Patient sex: M
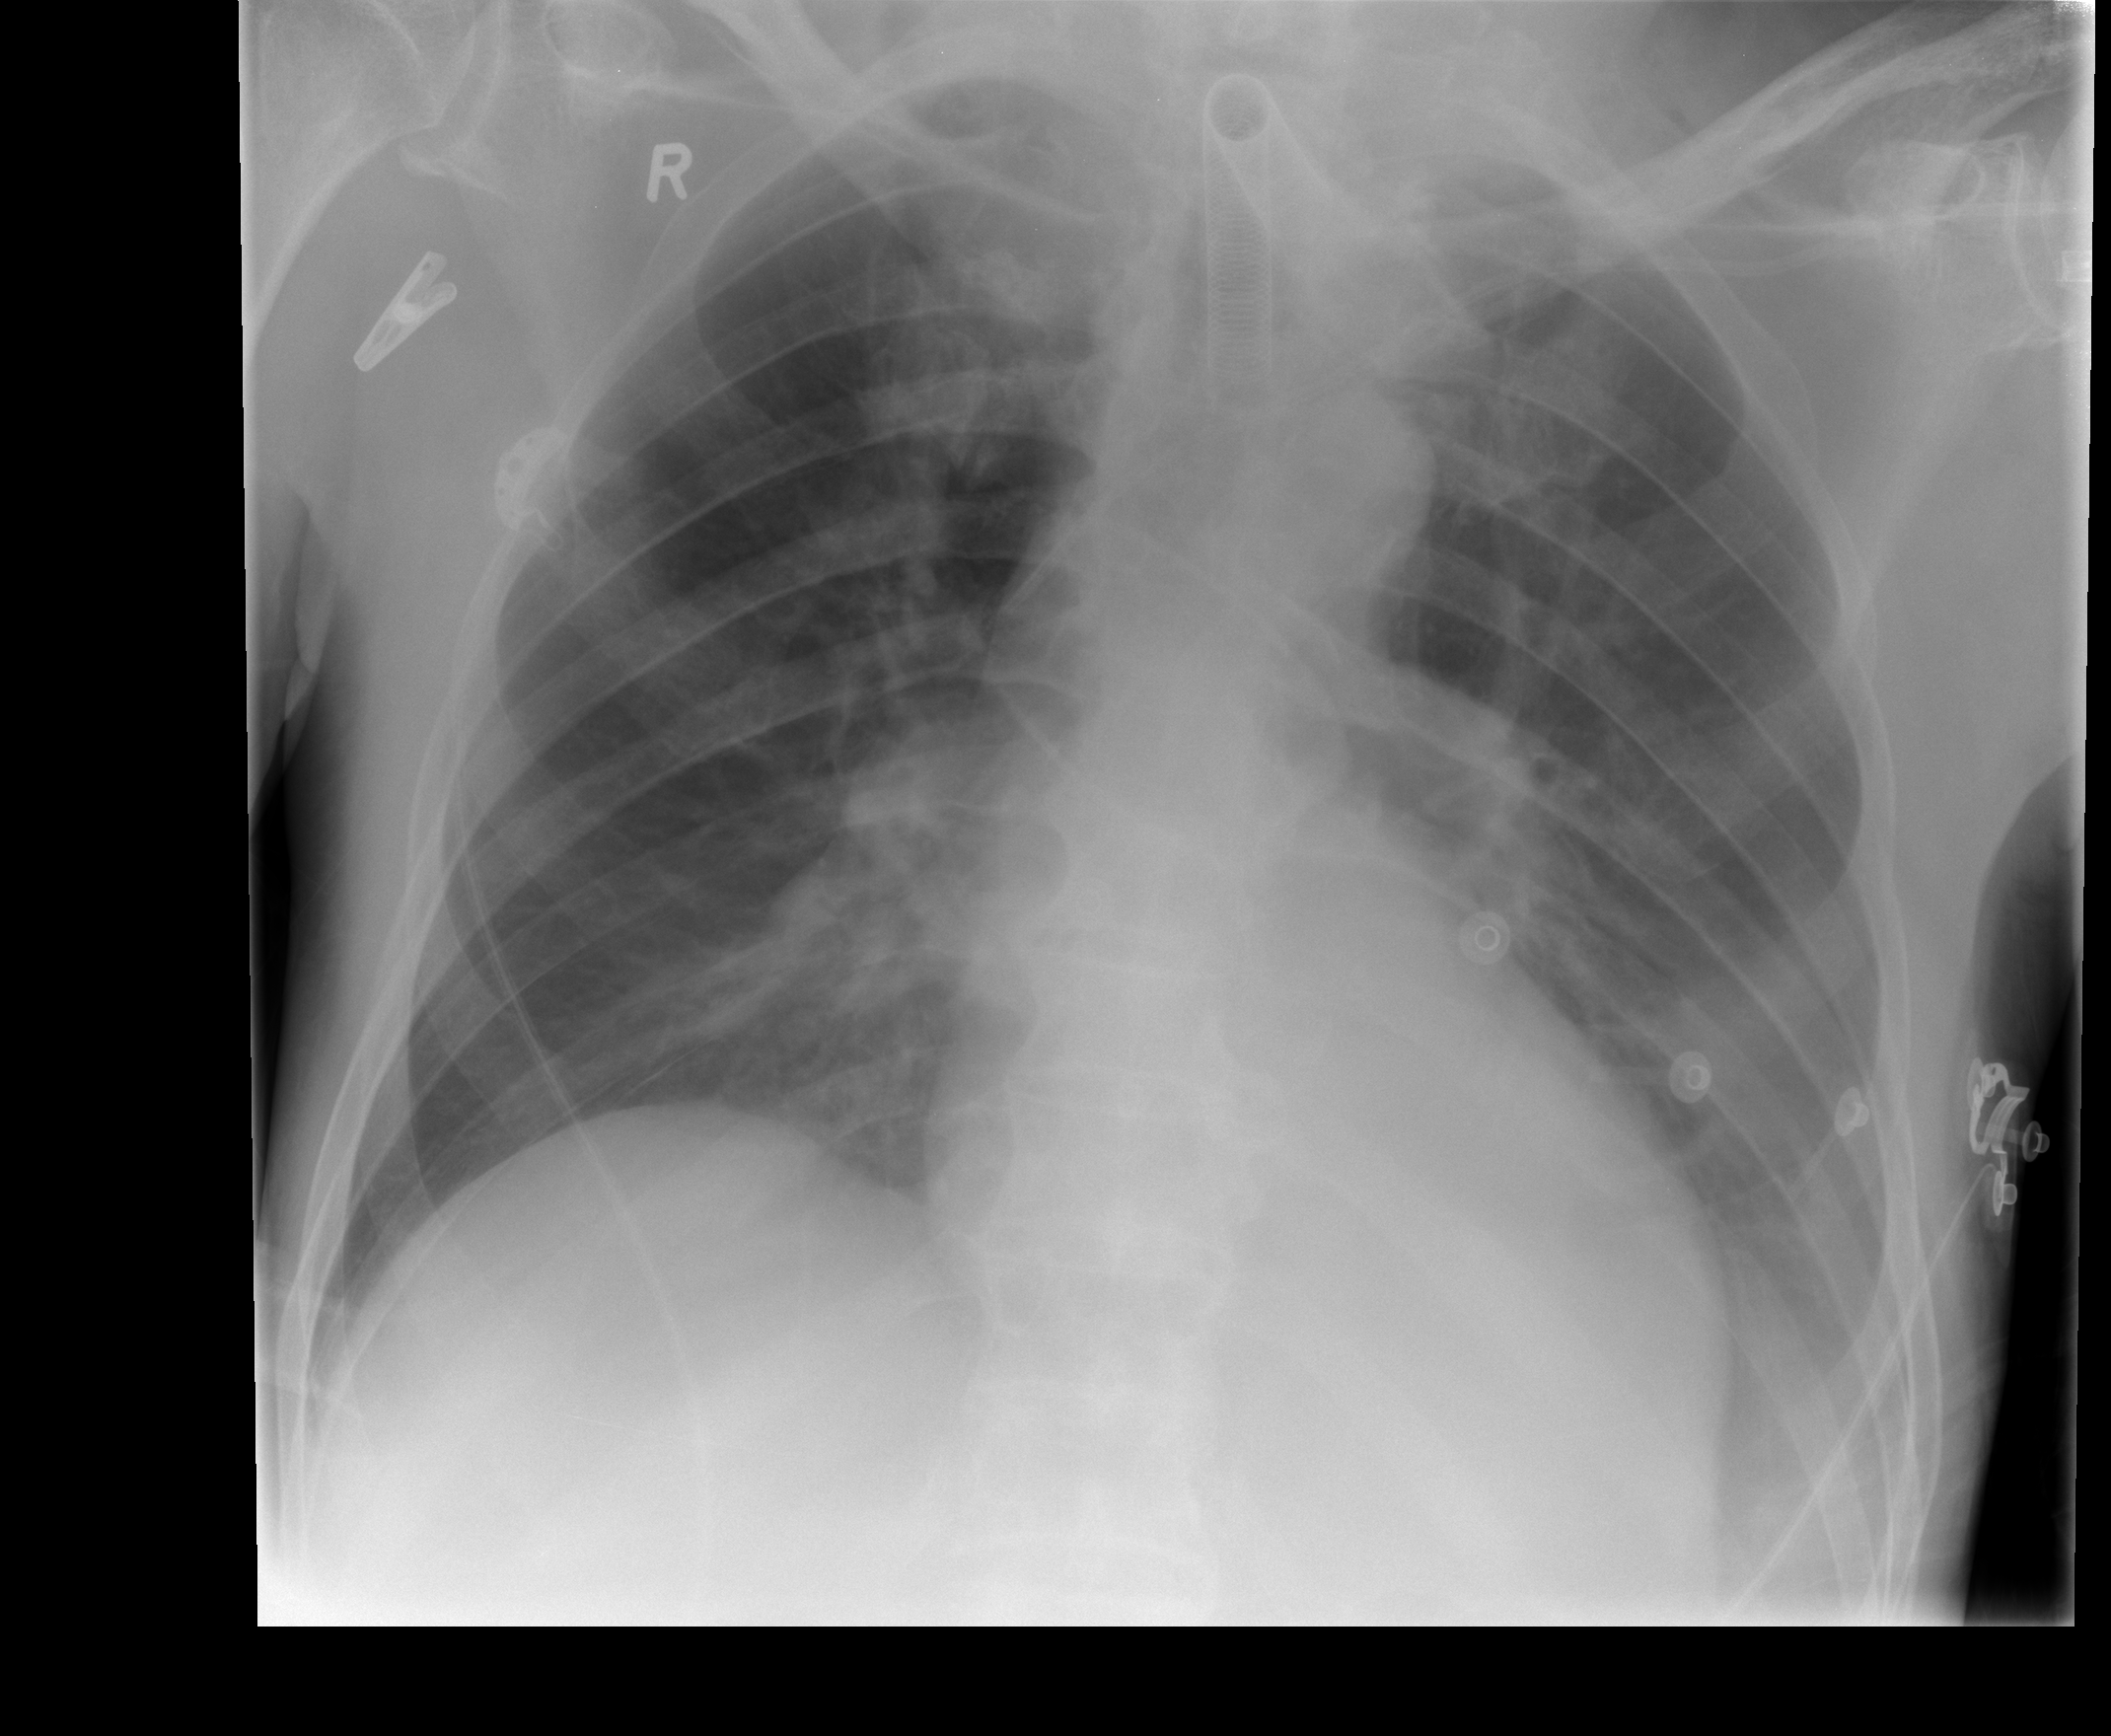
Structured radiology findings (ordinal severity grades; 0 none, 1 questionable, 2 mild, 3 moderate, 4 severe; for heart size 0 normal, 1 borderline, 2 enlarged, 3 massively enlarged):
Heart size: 0
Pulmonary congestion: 0
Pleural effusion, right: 0
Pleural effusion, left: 2
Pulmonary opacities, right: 0
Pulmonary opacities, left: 0
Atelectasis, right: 0
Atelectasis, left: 2